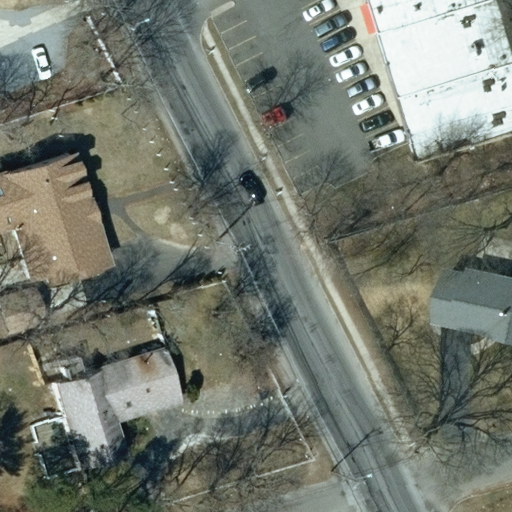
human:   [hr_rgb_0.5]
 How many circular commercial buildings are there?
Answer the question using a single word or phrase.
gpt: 0

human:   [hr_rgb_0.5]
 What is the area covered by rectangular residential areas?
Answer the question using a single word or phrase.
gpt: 10619m2

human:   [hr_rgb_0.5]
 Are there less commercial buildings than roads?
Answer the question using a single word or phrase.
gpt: yes

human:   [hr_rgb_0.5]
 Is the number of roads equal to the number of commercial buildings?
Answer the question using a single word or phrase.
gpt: no

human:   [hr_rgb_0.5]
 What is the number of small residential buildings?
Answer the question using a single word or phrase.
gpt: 1

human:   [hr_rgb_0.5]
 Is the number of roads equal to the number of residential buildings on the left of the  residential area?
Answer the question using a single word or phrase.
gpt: no

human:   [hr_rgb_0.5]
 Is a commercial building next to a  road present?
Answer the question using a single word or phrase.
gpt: no

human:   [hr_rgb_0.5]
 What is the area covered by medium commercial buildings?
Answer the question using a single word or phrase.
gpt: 0m2

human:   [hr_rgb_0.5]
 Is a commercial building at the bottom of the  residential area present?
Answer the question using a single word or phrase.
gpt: no

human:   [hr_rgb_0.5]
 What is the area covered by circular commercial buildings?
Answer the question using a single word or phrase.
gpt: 0m2

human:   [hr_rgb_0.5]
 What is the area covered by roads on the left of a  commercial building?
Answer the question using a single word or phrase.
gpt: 0m2

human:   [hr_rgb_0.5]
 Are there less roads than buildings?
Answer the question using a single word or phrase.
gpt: yes

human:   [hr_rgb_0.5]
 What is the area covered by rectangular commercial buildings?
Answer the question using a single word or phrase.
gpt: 0m2

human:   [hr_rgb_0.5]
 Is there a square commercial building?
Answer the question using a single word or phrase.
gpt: no

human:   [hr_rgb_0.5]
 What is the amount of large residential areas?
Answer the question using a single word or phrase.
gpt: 1

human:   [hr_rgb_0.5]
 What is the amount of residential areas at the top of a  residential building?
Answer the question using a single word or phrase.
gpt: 1

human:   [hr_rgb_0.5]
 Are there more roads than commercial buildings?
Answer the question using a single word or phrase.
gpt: yes

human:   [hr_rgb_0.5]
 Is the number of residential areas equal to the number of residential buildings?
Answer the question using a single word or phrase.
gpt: no

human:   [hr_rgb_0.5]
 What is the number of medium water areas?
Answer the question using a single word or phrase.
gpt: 0

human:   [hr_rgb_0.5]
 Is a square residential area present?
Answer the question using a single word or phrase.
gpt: no

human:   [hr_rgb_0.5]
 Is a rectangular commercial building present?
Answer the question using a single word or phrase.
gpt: no

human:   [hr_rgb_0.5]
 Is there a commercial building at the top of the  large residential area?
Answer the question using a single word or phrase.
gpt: no

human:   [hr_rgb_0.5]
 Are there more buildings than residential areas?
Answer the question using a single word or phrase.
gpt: yes

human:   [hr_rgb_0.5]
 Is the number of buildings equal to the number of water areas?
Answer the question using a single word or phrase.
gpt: no

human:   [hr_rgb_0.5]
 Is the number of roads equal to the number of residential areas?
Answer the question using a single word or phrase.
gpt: no

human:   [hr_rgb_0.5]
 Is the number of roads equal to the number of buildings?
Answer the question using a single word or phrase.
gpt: no

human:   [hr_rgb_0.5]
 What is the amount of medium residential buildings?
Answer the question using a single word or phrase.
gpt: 3

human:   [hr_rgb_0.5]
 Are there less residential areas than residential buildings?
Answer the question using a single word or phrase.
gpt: yes

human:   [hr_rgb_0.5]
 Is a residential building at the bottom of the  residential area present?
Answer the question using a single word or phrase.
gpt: yes

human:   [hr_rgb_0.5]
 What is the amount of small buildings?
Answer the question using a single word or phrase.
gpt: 2

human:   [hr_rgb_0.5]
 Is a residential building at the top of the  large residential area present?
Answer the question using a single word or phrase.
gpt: no

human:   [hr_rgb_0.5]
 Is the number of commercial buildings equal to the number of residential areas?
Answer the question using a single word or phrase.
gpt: no

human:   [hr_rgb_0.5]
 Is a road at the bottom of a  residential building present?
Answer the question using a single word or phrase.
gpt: yes

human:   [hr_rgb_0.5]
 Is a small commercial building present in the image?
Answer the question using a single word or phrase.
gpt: no

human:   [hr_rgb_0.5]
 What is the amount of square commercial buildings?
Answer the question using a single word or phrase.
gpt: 0

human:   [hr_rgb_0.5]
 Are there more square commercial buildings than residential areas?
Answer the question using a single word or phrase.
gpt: no